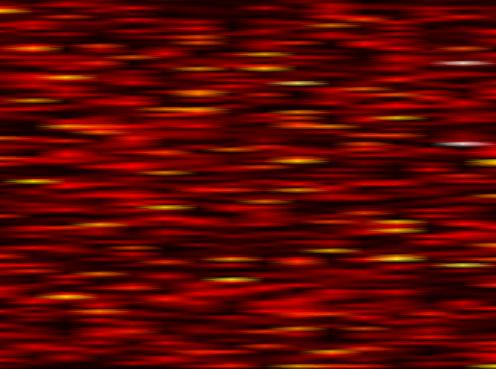
Label: WOLA